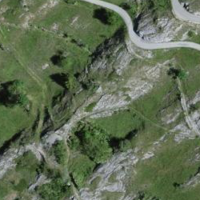
EUNIS habitat code: 24
Species observed at this site:
Lasiocampa trifolii
Podarcis muralis
Emberiza cia